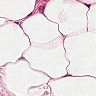
Metastatic tissue present: no